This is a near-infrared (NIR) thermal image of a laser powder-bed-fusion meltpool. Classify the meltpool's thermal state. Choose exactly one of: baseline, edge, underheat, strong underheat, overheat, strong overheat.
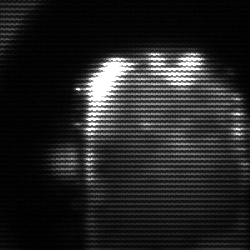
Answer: baseline